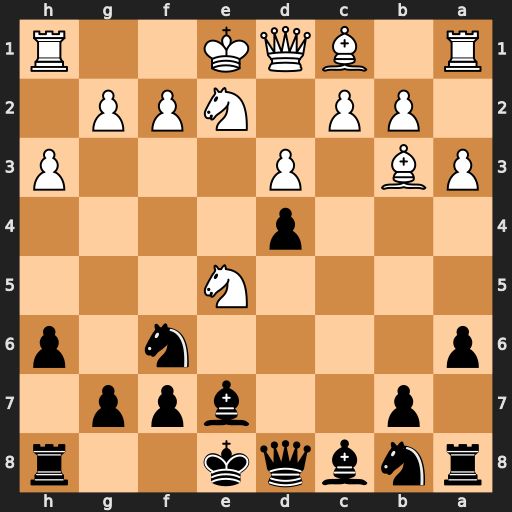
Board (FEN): rnbqk2r/1p2bpp1/p4n1p/4N3/3p4/PB1P3P/1PP1NPP1/R1BQK2R
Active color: b
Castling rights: KQkq
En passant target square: -
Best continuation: Qa5+ c3 Qxe5